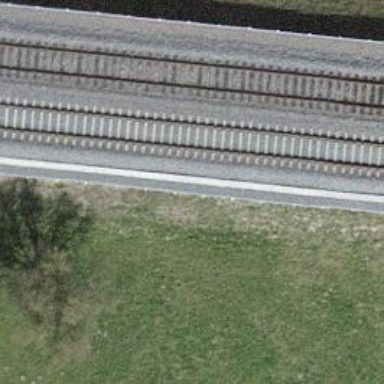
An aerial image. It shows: Bridge with single railway track electrified by contact line.